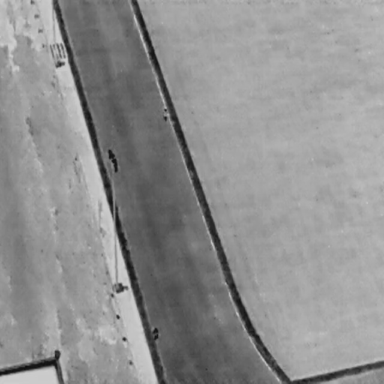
There are four People in the infrared image.